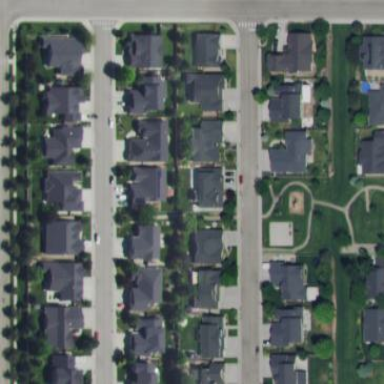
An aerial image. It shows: Sidewalk.